The plot is a Morlet-wavelet scalogram of a rotor-rig vibration measurement. What is the most likely rotor condition (normal, misalignment, unbalance, looseness)?
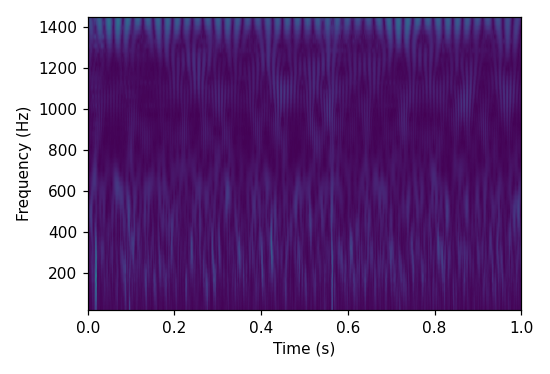
Answer: unbalance